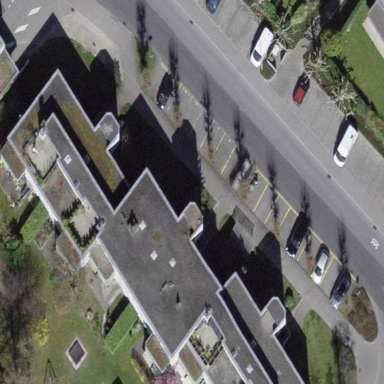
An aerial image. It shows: Parking available on the street side.